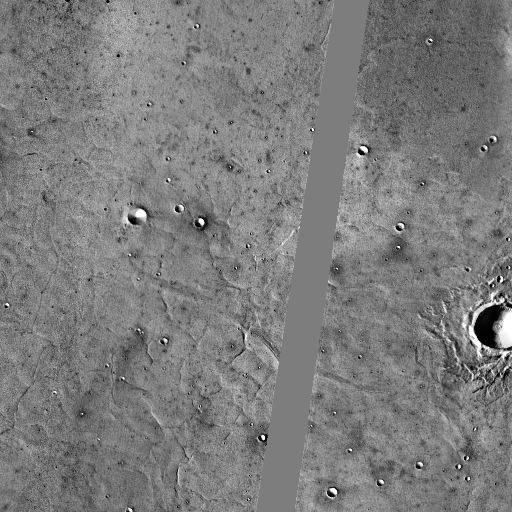
Crater classes present: Background, Other, Layered